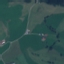
Label: Pasture